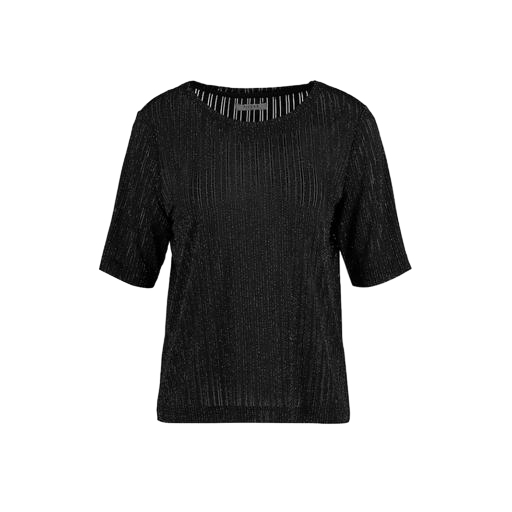
black shimmer t-shirt, black lurex tee, black plus size printed t-shirt only macy, white background